Question: Hi i was trying to populate Google Visualization api in jinja template .
I took the sample parameters and passed it to the API
but it is converting single and double quotes to ' and &
Here is the script :
'''
<script type="text/javascript">
//load the Google Visualization API and the chart
google.load('visualization', '1', {'packages': ['columnchart']});
//set callback
google.setOnLoadCallback (createChart);
//callback function
function createChart() {
//create data table object
var dataTable = new google.visualization.DataTable();
//define columns
dataTable.addColumn('string','Quarters 2009');
dataTable.addColumn('string', 'Earnings');
//define rows of data
// answerjson=answerjson.replace("&#39;",'"');
{% set answerjson1='[["1": "Saturday"], ["6": "Sunday"], ["1": "Wednesday"], ["1": "Monday"], ["1": "Monday"], ["1": "Tuesday"], ["1": "Sunday"]' %}
dataTable.addRows( {{answerjson1}} );
//instantiate our chart object
var chart = new google.visualization.ColumnChart (document.getElementById('chart'));
//define options for visualization
var options = {width: 400, height: 240, is3D: true, title: 'Company Earnings'};
//draw our chart
chart.draw(dataTable, options);
}
</script>
'''
Here is the input passed to the API

Please help me, what i need to do.
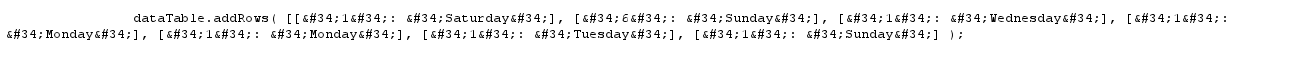
Answer: Use the <URL> template filter:
'''
dataTable.addRows( {{ answerjson1 | safe }} );
'''